Question: As shown in the example image below, I have several columns with results from a social network analysis software. I am now looking for a way to assign a ranking, going from "1" for the highest score to "0" for the lowest, in between 0.9XX - 0.001. (Separately for each column). The excel has 1048 row entries/ Unique values for each column.
E.g. In column Q the ranking for the values in column C and so on.
So in the end the ranks can be added to find the overall rank 1..
The idea is that the ranks have uniform steps ...
Help is highly appreciated. Thank you!

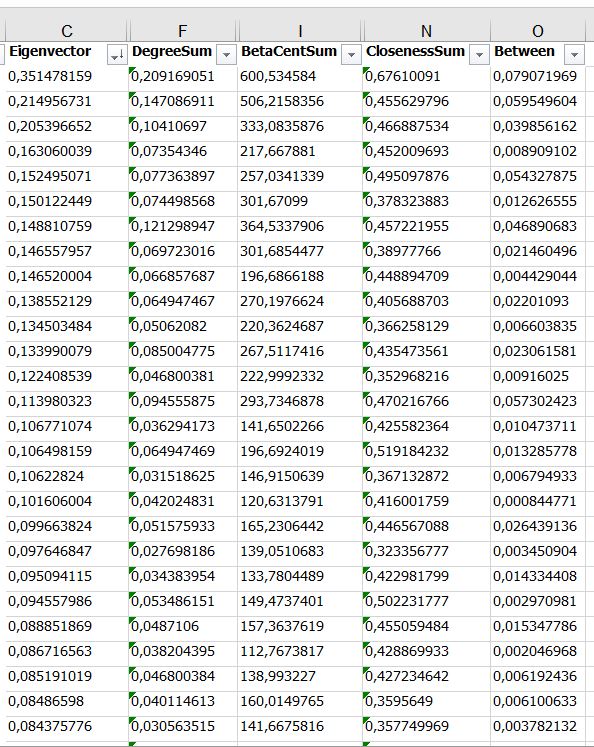
Answer: in column Q:
=RANK.AVG(C2,C$2:C$1049)
That will give you the rank.